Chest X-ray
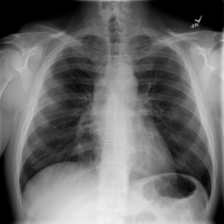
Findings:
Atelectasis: negative
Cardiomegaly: negative
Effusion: negative
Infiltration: negative
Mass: negative
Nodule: negative
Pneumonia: negative
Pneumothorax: negative
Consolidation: negative
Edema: negative
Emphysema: negative
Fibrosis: negative
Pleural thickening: negative
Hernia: negative